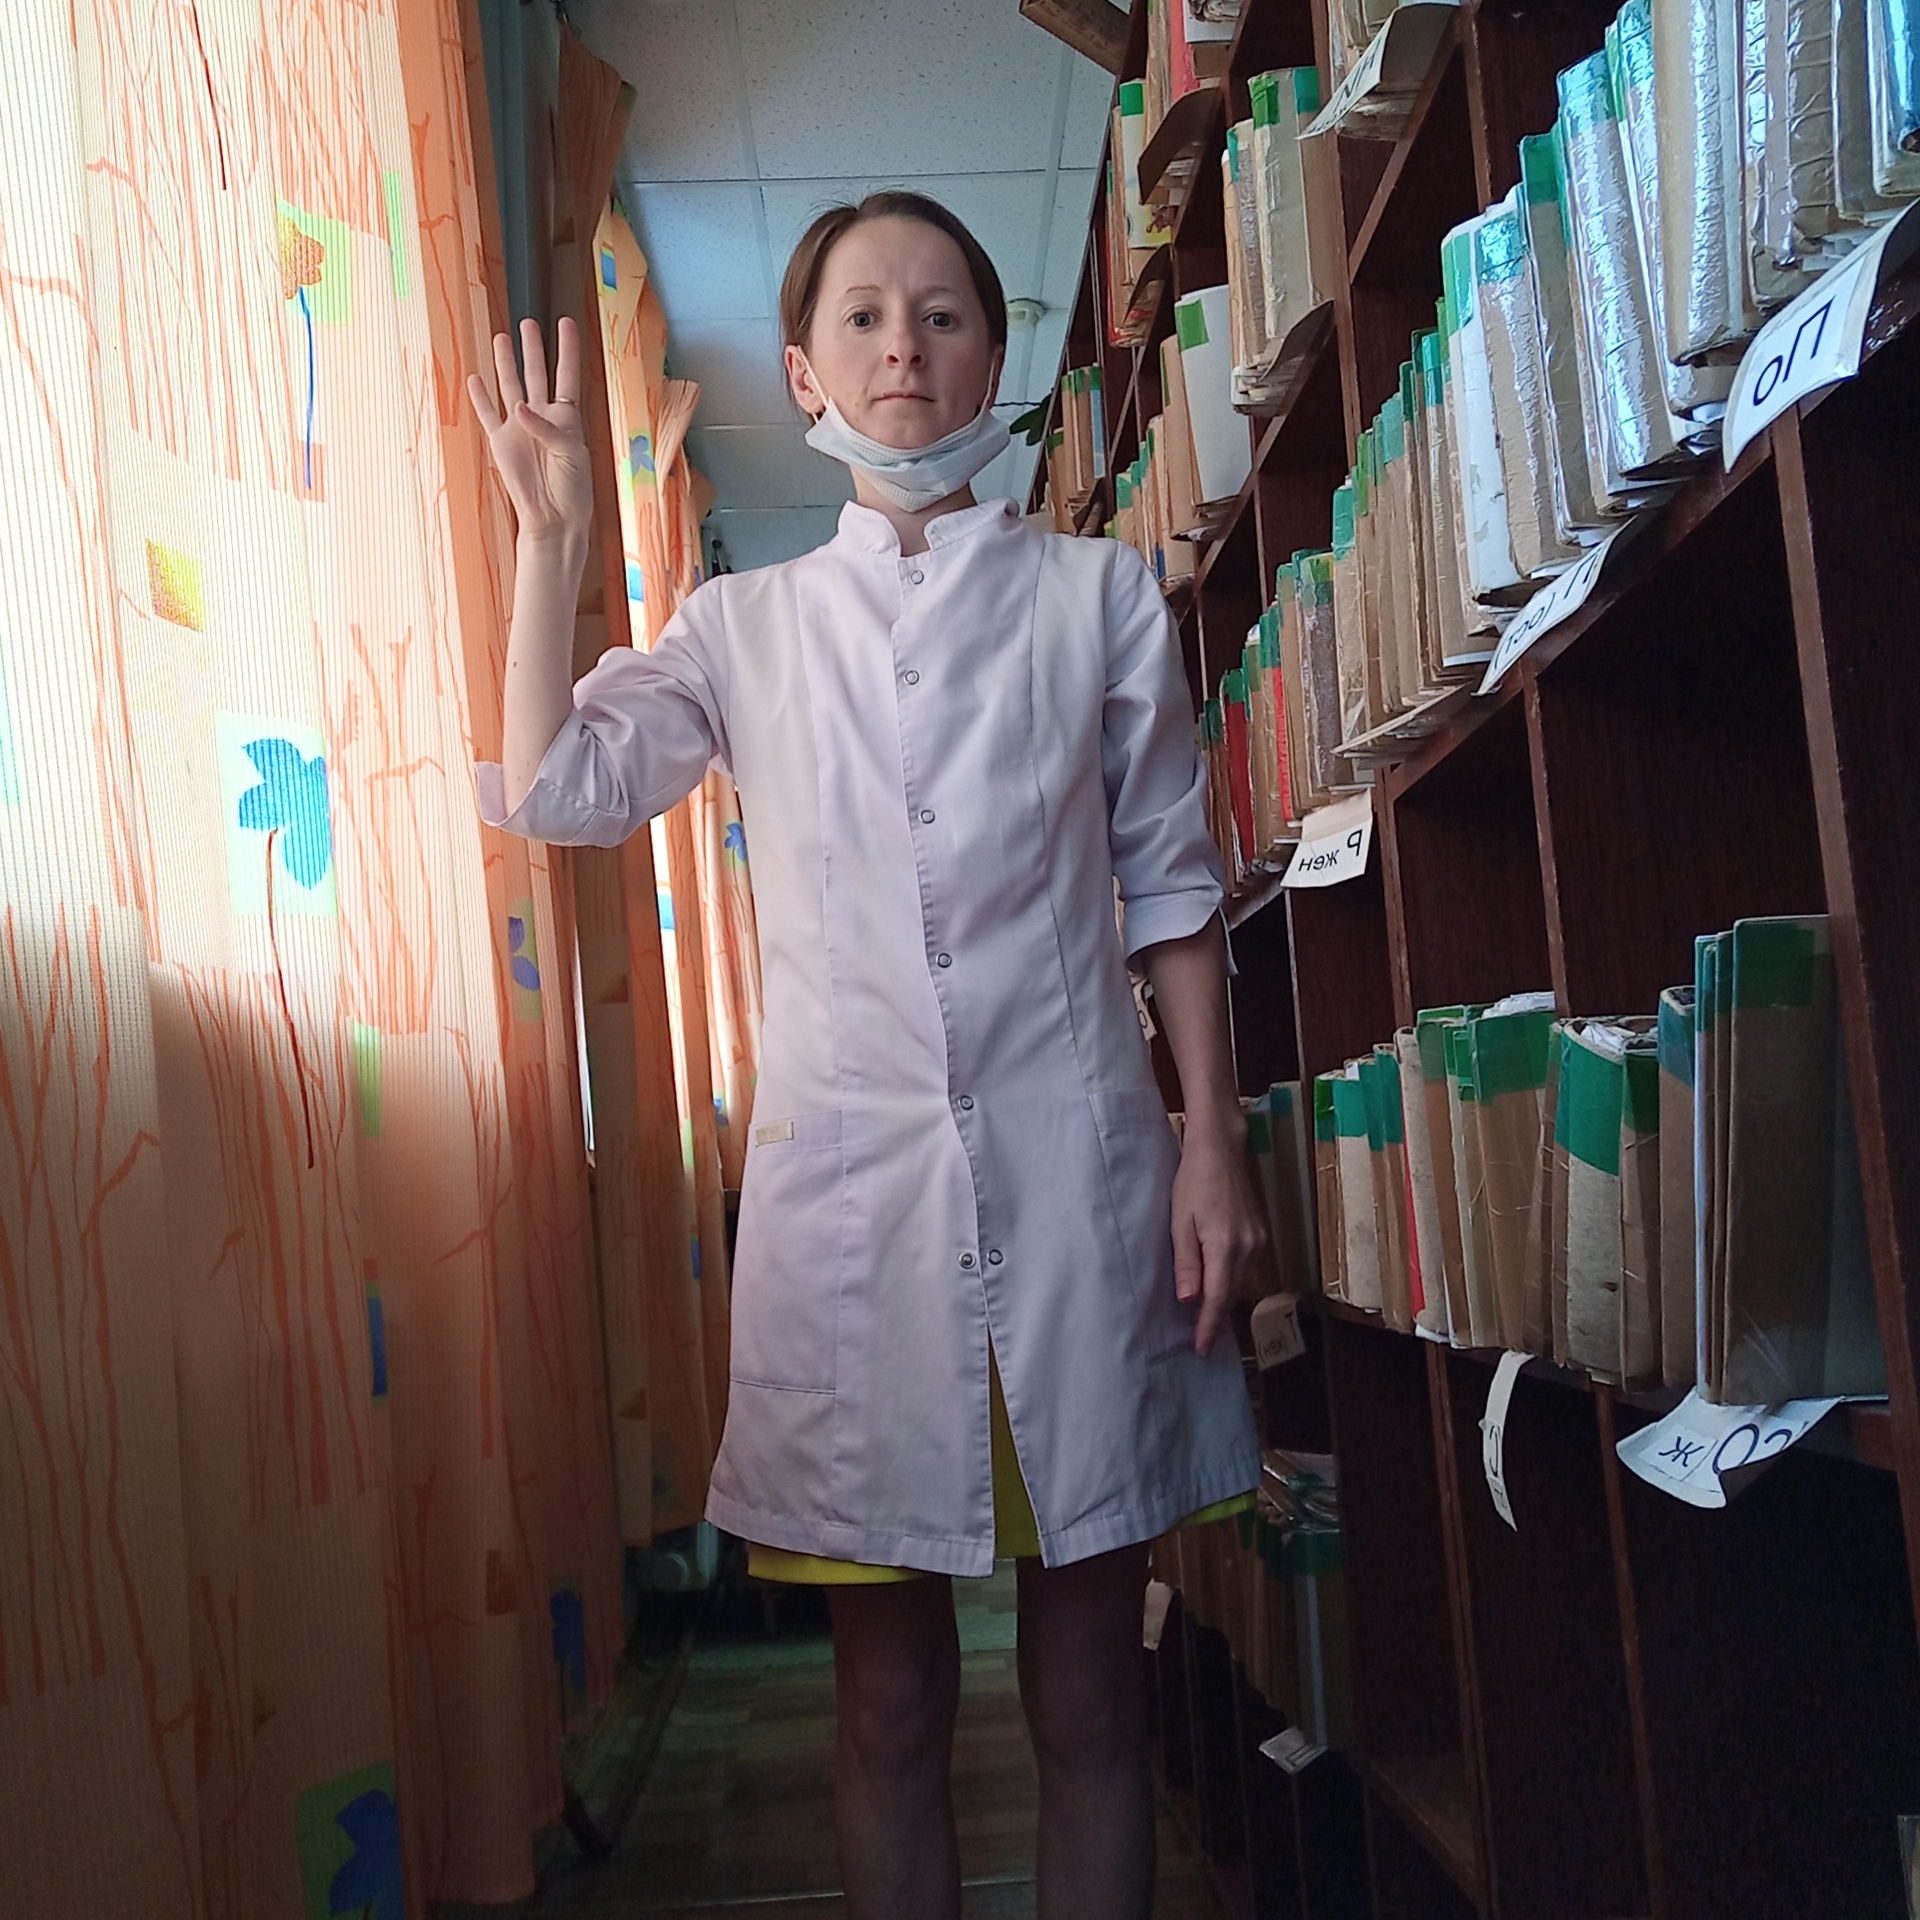
Label: clear